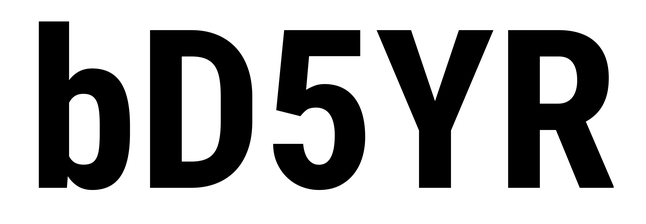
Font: Roboto_Condensed_Bold